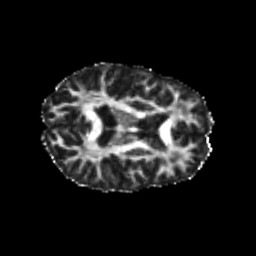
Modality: FA
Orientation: axial
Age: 22
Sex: female
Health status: healthy
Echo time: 0.074 s